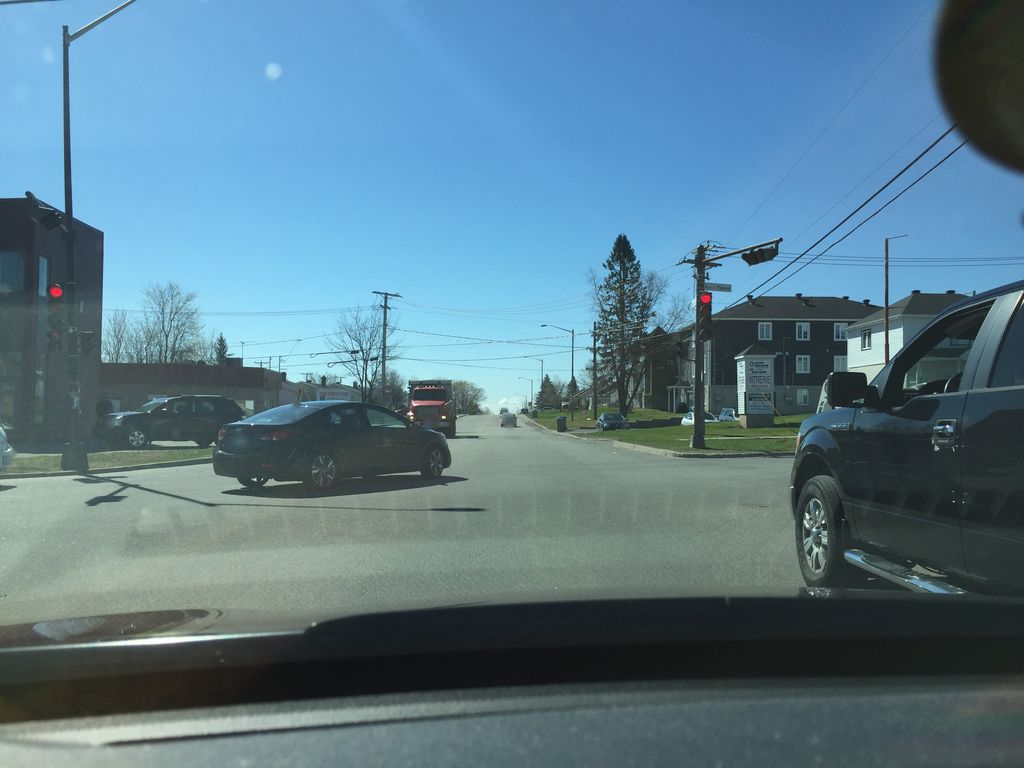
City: quebec_city